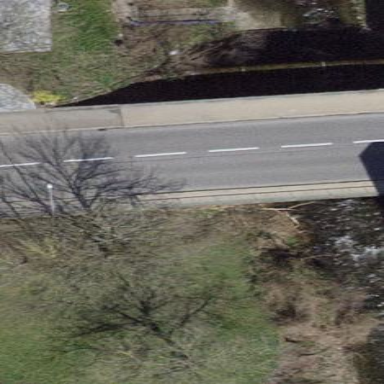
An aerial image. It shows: Arch bridge that is man-made.